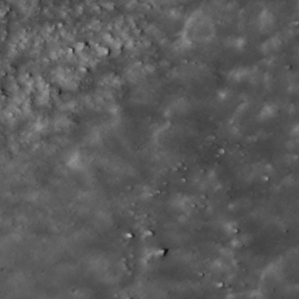
Label: non_frost